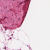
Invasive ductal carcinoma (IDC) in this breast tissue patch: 0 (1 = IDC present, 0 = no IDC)